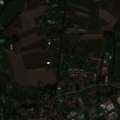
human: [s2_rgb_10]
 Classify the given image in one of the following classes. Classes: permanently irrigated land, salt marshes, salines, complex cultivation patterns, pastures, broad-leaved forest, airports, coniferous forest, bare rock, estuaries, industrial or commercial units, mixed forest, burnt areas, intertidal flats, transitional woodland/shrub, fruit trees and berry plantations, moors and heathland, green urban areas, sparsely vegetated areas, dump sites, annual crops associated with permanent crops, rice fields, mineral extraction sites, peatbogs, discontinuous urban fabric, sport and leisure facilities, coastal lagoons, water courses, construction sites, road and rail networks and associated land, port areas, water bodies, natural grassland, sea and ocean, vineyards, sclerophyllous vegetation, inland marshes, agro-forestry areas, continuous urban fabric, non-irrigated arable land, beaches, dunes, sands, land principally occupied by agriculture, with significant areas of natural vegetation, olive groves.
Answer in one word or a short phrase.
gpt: discontinuous urban fabric, non-irrigated arable land